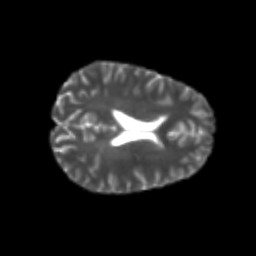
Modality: T2w
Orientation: axial
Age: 26
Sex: female
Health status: healthy
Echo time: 0.074 s